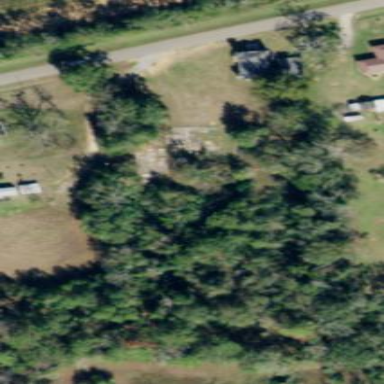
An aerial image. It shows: Cemetery.